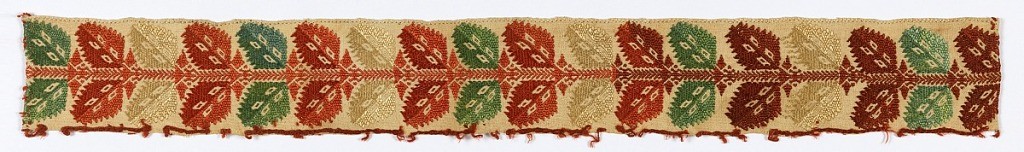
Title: Border
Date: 18th century
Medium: silk embroidery on linen foundation Technique: embroidered in stem and darning stitches on plain weave
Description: Narrow band, possibly from a curtain, embroidered in a stylized vine and leaf design in two shades of red, two shades of green, and cream. The design is known as the King pattern.